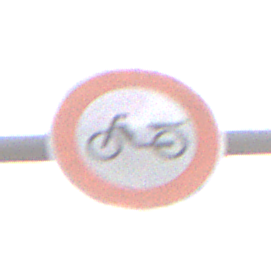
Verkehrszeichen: VerbotMofas
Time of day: Midday
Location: Outdoor (Nature)
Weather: PartlyCloudy
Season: NotSpecified
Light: Natural